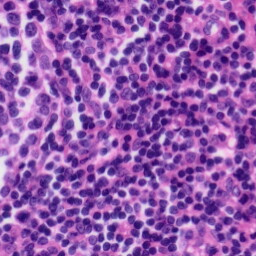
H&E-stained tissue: Tonsil